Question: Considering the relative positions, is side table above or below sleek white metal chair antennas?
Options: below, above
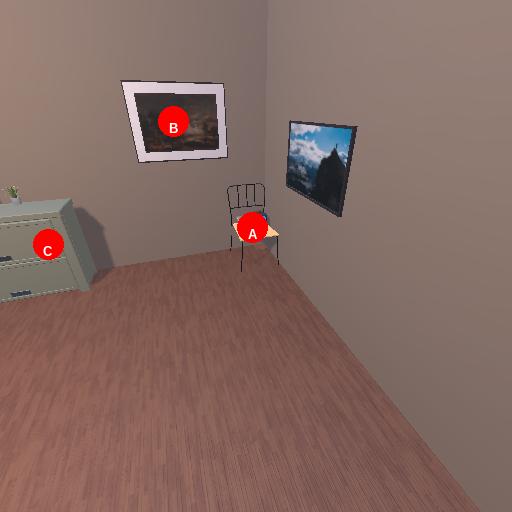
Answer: below